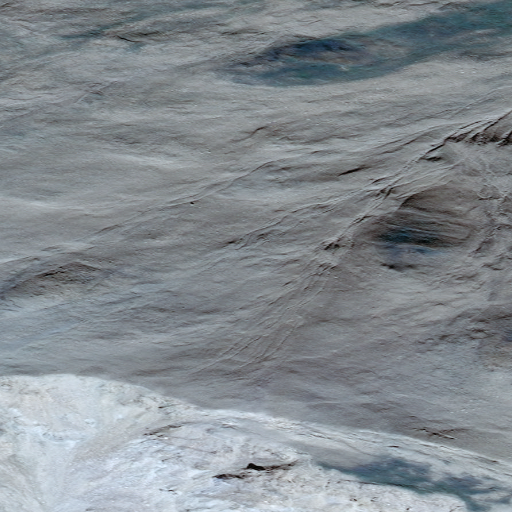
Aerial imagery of mountain in Alaska named Mount Pillsbury containing only unknown